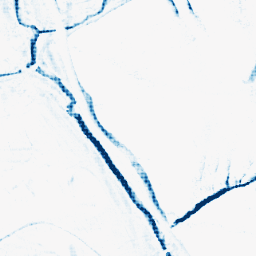
Category: morphological
Decomposition family: morphological_rect
Decomposition parameters: operation: closing
width: 10
height: 5
Upsampling method: sinc_hamming
Upsampling parameters: scale: 8
kernel_size: 8
Upsampling scale: 8